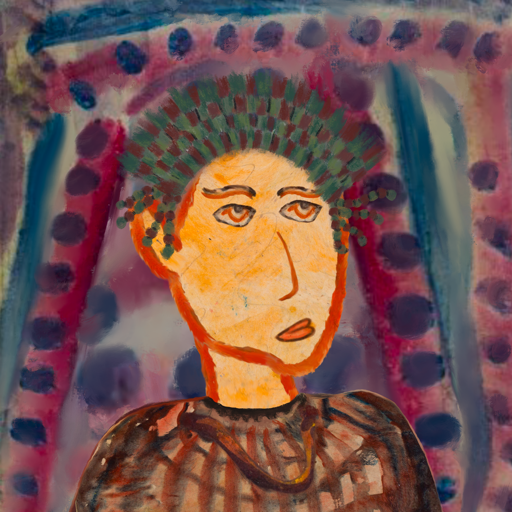
Background: HillGirl, Head And Neck Side: Experience, Face Side: Experience, Bust: Orphan, Hair Side: Blank, Head Accessory: After_Raid_Crown, Second Necklace: Comrade, Necklace: Blank, Baby: Blank